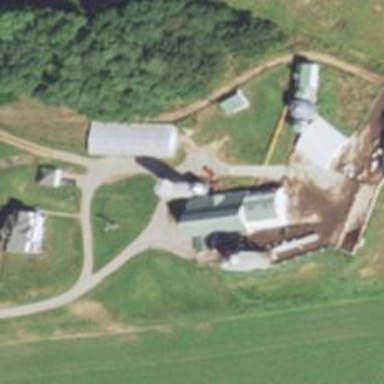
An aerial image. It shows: Silo.